Interaction volume radius: 10 \u00c5
Interaction volume height: 10 \u00c5
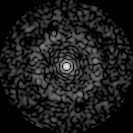
Disorder parameter: 0.8355